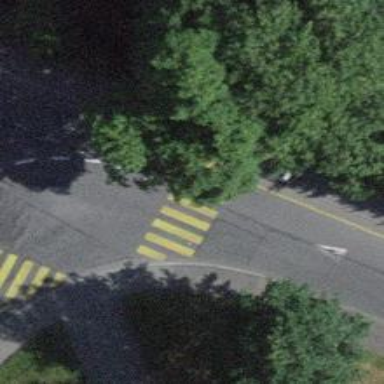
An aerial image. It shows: Uncontrolled zebra crossing with zebra markings.